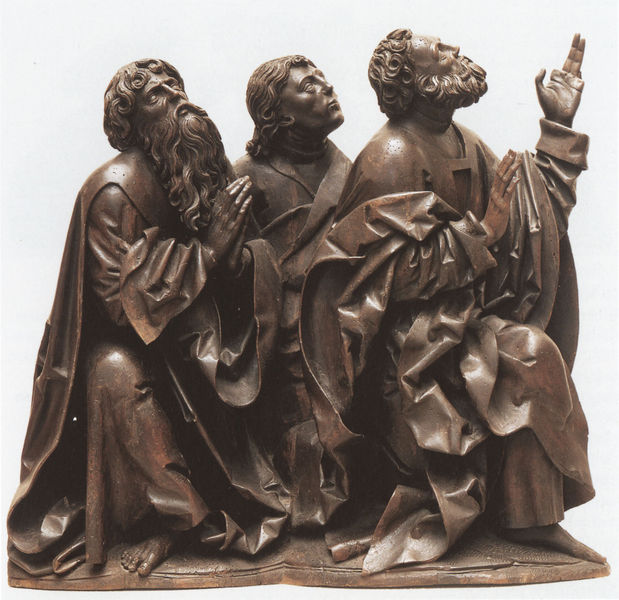
Titel: Hochaltar aus der Karmeliterkirche Maria Himmelfahrt in Nürnberg
Künstler: Veit Stoß
Standort: Bamberg, Dom (EU - D - B)
Schlagwörter: fuß, hand, menschen, braun, finger, holz, köpfe, männer, schwarz, blick, bart, bärte, falten, sockel, hände, schauen, gewand, haare, drei, gewänder, skulptur, klein, figuren, bischof, bronze, plinthe, oben, beten, gebet, schematisch, schnitzerei, statuen, christus, knieend, andacht, segen, heilige, isoliert, anbetung, bitte, petrus, demut, himmelfahrt, apostel, himmelwärts, brpnze, skultput